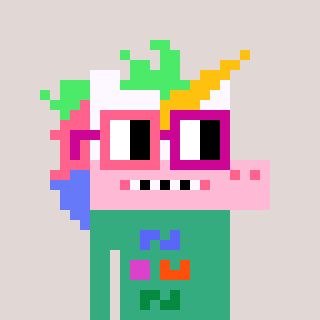
a pixel art character with square pink and red glasses, a unicorn-shaped head and a teal-colored body on a warm background